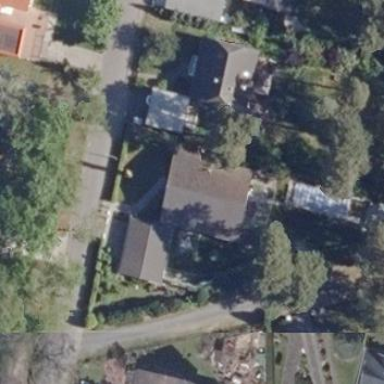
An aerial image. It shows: Detached building with gabled roof.